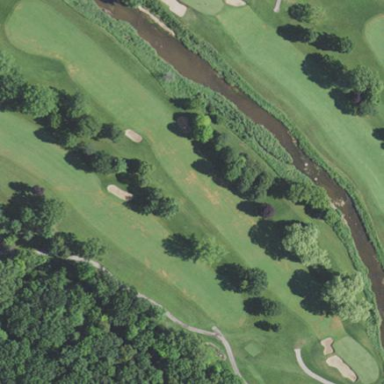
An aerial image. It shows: Golf fairway surrounded by grass.